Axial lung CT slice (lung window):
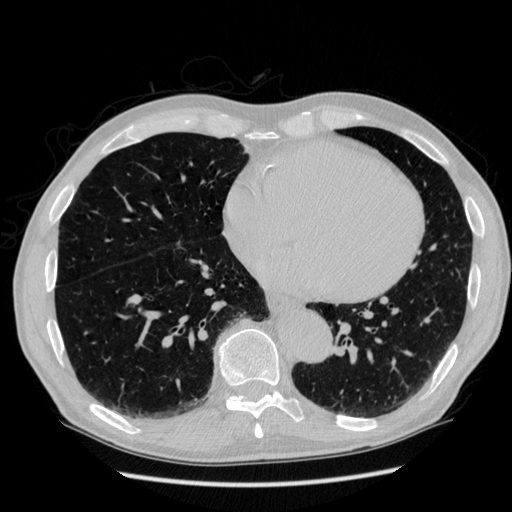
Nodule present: no